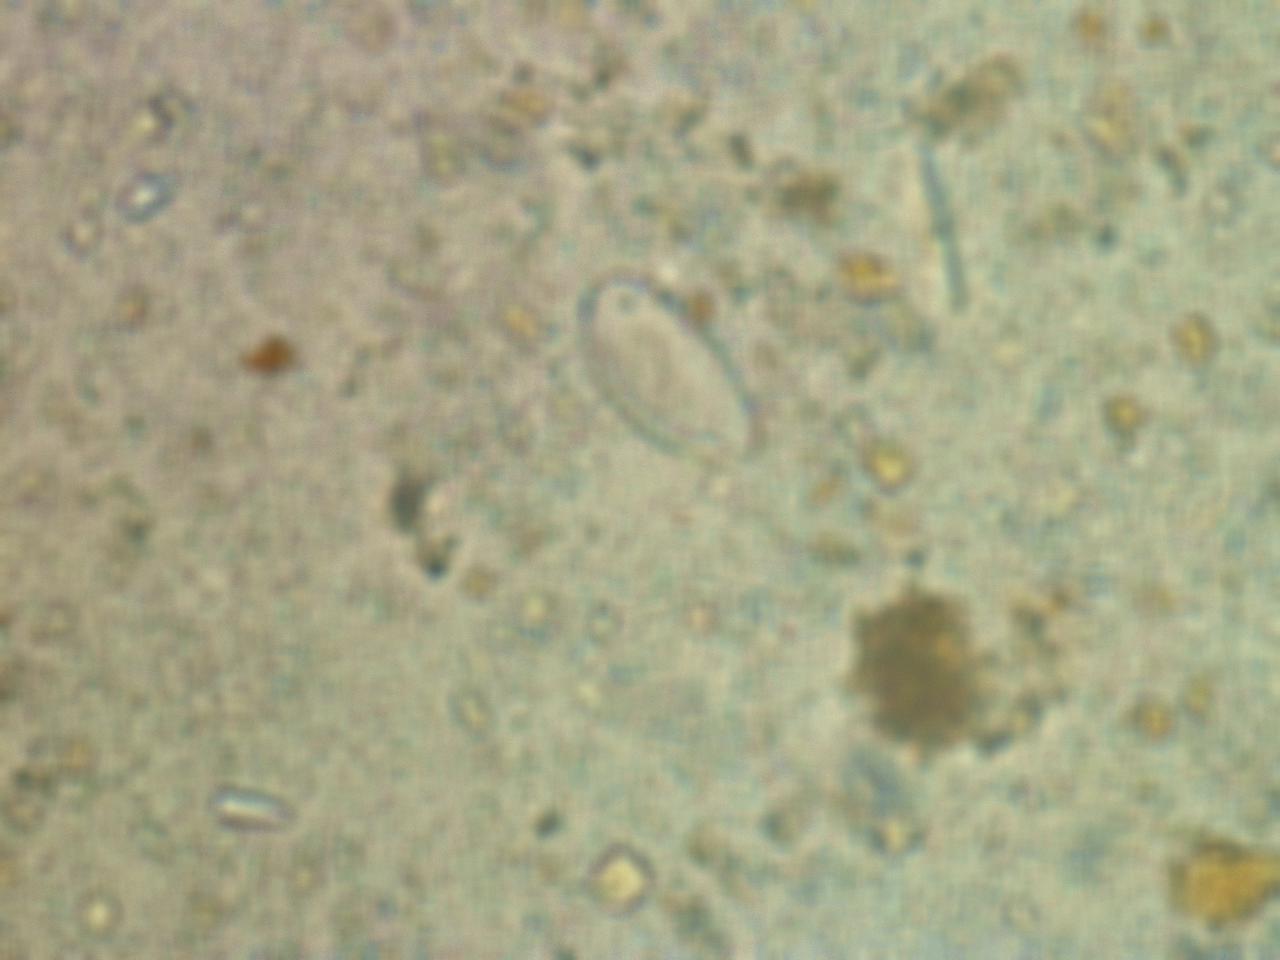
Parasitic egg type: Enterobius vermicularis